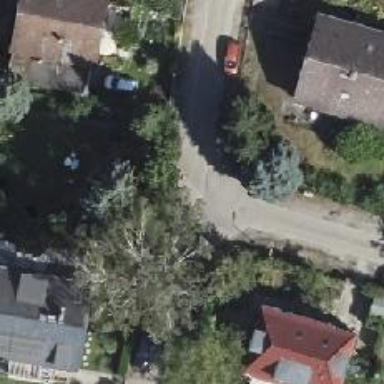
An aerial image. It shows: Residential road without sidewalk.